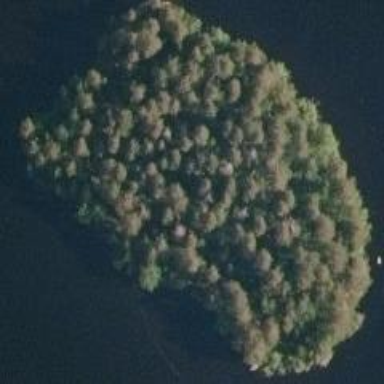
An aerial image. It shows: Island.